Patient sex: M
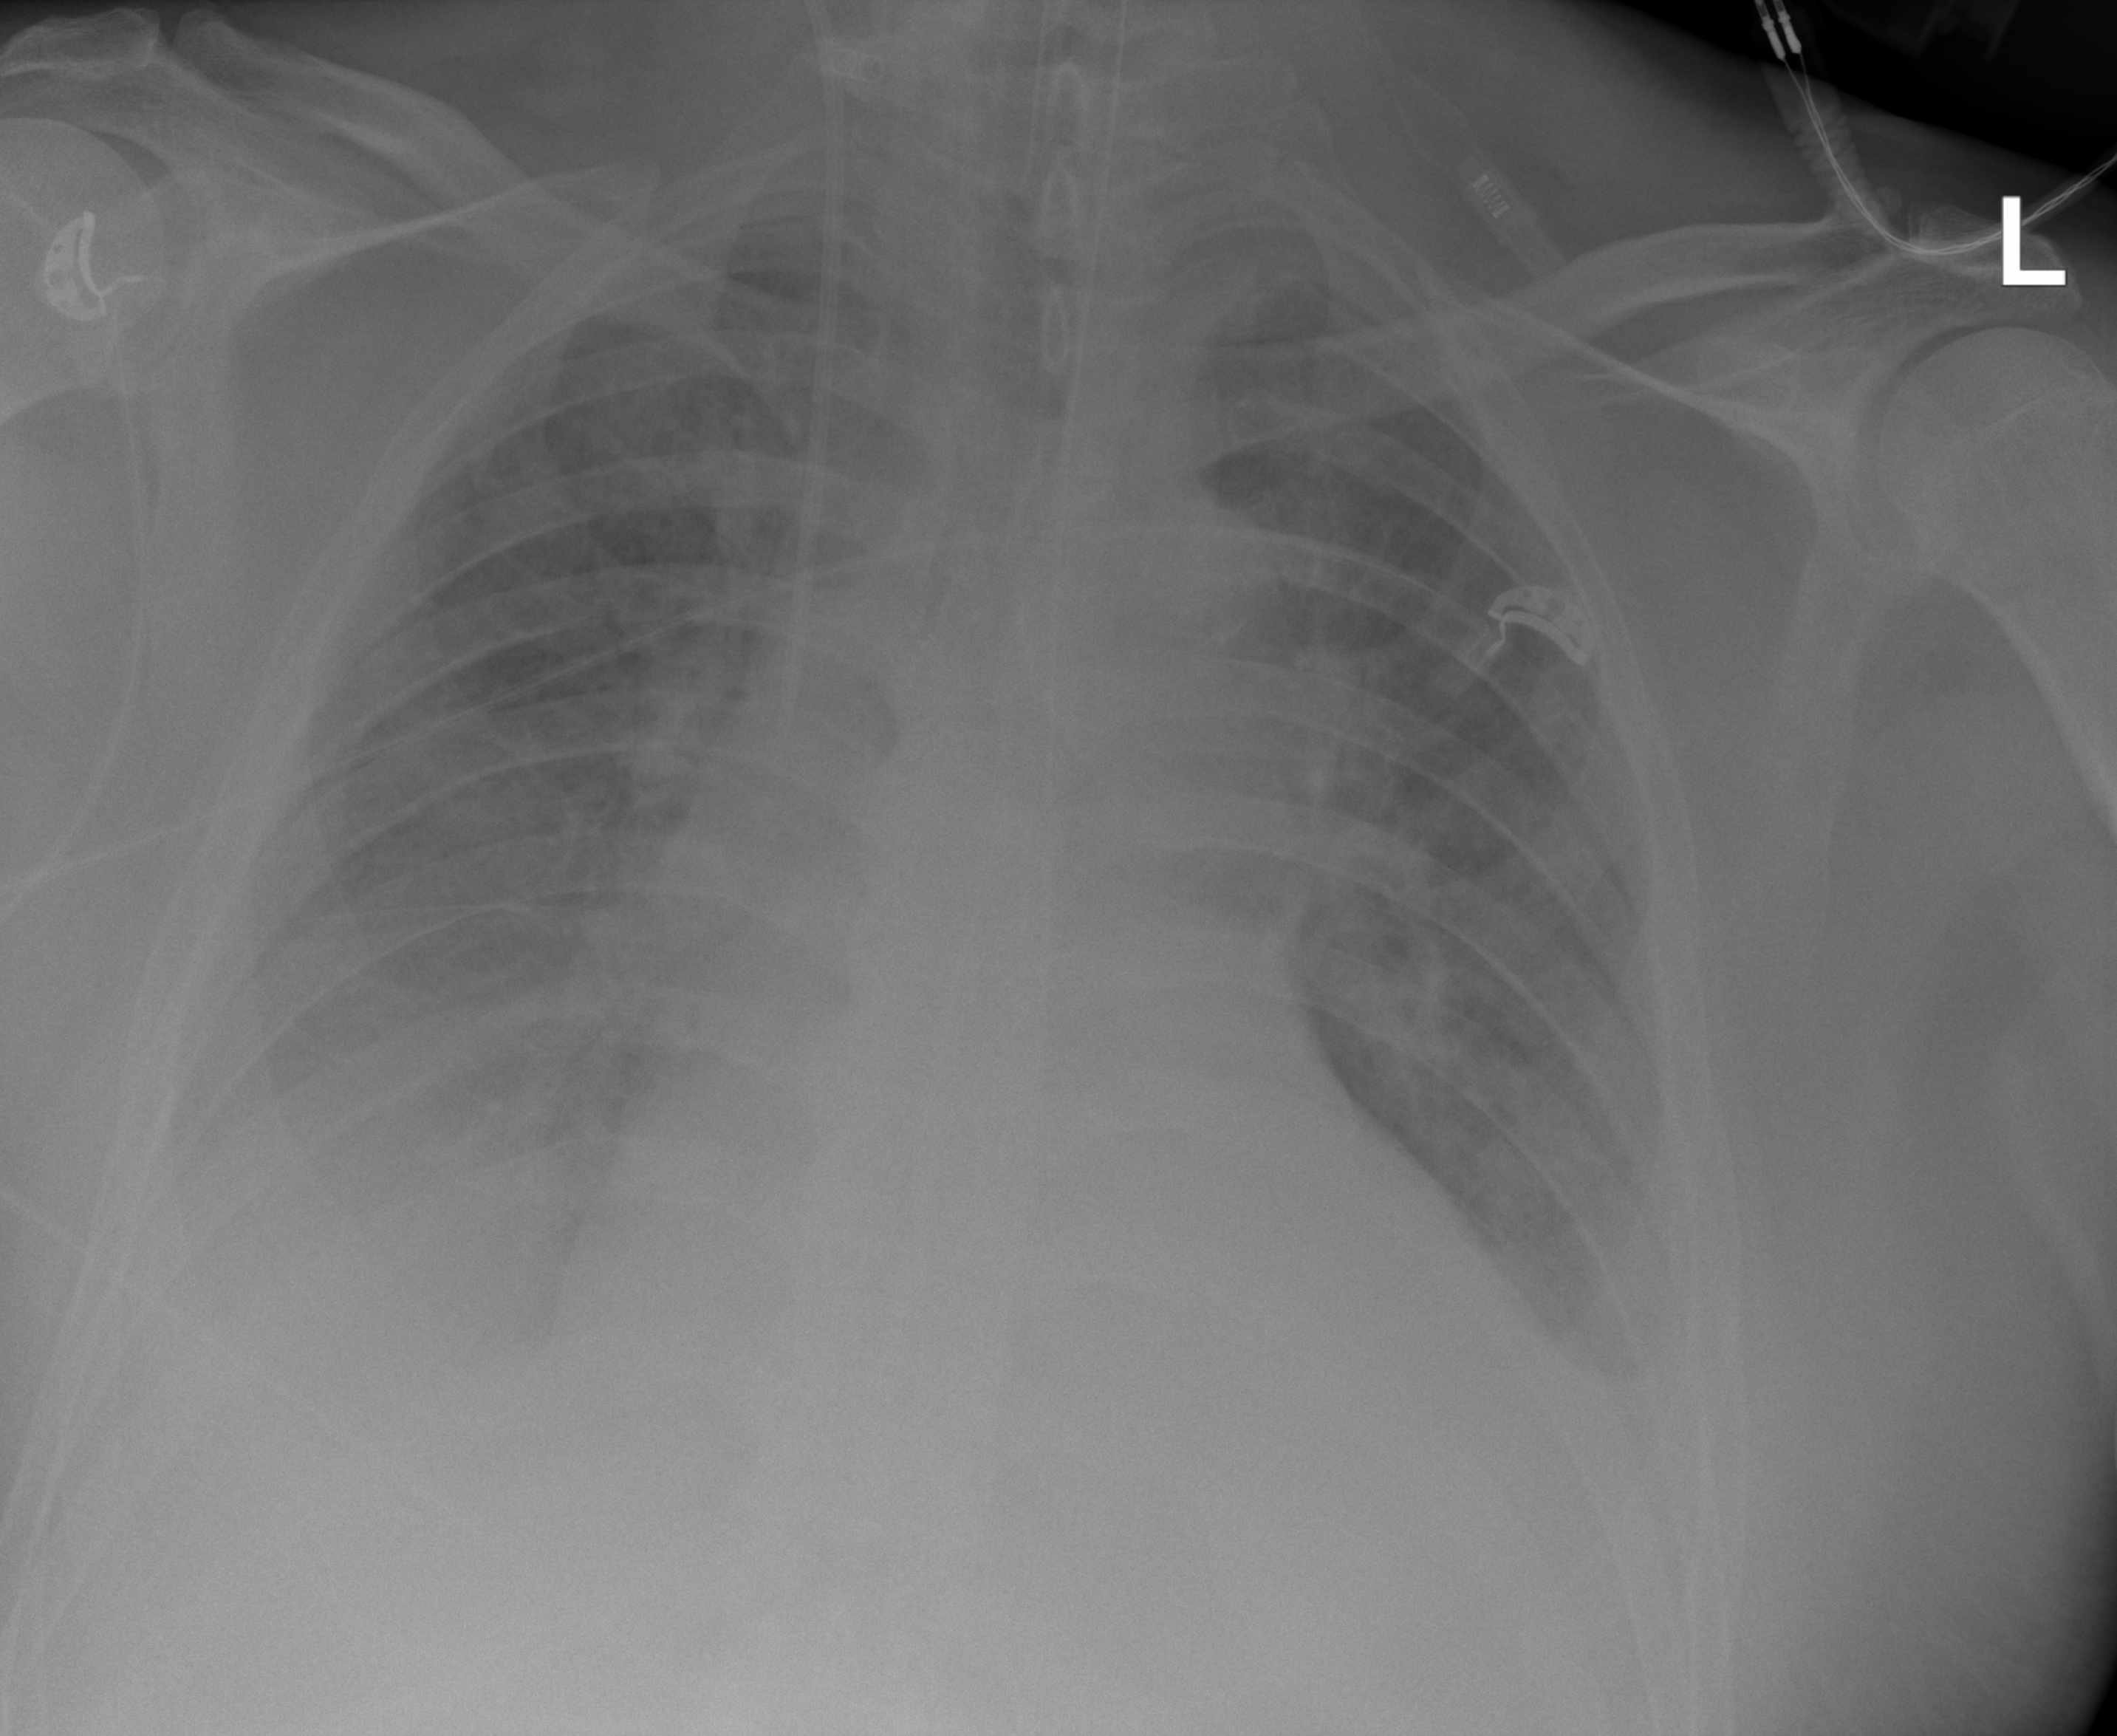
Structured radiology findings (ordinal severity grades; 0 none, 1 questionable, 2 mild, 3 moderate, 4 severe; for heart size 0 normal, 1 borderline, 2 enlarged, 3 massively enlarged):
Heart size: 2
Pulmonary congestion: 3
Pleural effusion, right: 3
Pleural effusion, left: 2
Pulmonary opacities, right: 2
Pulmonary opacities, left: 2
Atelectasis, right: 3
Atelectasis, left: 2